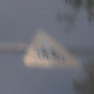
Verkehrszeichen: RadverkehrRechts
Umgebung: Outdoor, Nature
Tageszeit: MorningAfternoon
Wetter: PartlyCloudy
Licht: Natural
Jahreszeit: Winter
Kontrast: HighContrast